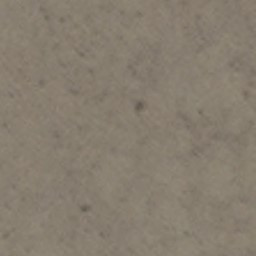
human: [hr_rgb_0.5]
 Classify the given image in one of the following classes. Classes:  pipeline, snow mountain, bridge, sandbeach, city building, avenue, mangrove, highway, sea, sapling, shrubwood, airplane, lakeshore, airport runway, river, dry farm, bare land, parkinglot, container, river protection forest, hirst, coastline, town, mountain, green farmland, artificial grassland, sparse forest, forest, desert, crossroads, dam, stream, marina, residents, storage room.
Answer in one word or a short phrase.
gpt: bare land